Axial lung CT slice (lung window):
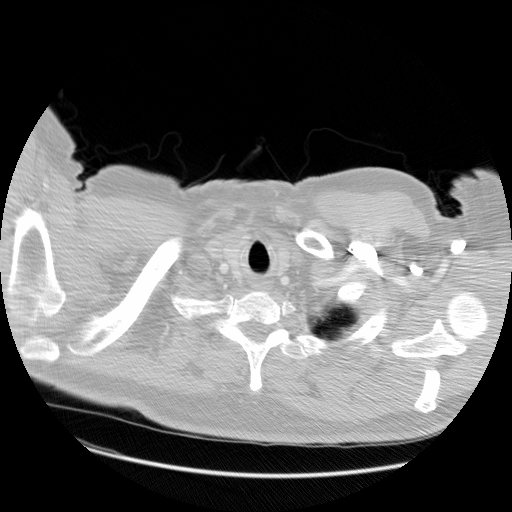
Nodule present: no